Question: This is the sample code for web services which am trying to implement . I have included all the required jar files to it and try to run the project it is giving me some error
and my code look like this
'''
private static final String URL =
"http://www.w3schools.com/webservices/tempconvert.asmx";
private static final String SOAP_ACTION = "http://tempuri.org/CelsiusToFahrenheit";
private static final String NAMESPACE = "http://tempuri.org/";
private static final String METHOD_NAME = "CelsiusToFarenheit";
/** Called when the activity is first created. */
@Override
public void onCreate(Bundle savedInstanceState) {
super.onCreate(savedInstanceState);
setContentView(R.layout.main);
TextView tv= (TextView)findViewById(R.id.text);
SoapObject request = new SoapObject(NAMESPACE, METHOD_NAME);
request.addProperty("Celsius","32");
SoapSerializationEnvelope envelope =
new SoapSerializationEnvelope(SoapEnvelope.VER11);
envelope.dotNet=true;
envelope.setOutputSoapObject(request);
AndroidHttpTransport androidHttpTransport = new AndroidHttpTransport(URL);
try {
androidHttpTransport.call(SOAP_ACTION, envelope);
SoapPrimitive resultString =(SoapPrimitive) envelope.getResponse();
//tv.setHint("Received :" +resultString.toString());
tv.setText("status" +resultString);
}
catch (Exception e) {
e.printStackTrace();
}
}
}
'''
Help me in this. Thanks in advance
'''
10-28 11:01:13.501: INFO/AndroidRuntime(369): NOTE: attach of thread 'Binder Thread #3' failed
10-28 11:01:14.452: DEBUG/AndroidRuntime(382): >>>>>>>>>>>>>> AndroidRuntime START <<<<<<<<<<<<<<
10-28 11:01:14.452: DEBUG/AndroidRuntime(382): CheckJNI is ON
10-28 11:01:14.992: DEBUG/AndroidRuntime(382): --- registering native functions ---
10-28 11:01:16.571: INFO/ActivityManager(67): Starting activity: Intent { act=android.intent.action.MAIN cat=[android.intent.category.LAUNCHER] flg=0x10000000 cmp=com.option.matrix/.act }
10-28 11:01:17.041: DEBUG/AndroidRuntime(382): Shutting down VM
10-28 11:01:17.080: DEBUG/dalvikvm(382): Debugger has detached; object registry had 1 entries
10-28 11:01:17.111: INFO/ActivityManager(67): Start proc com.option.matrix for activity com.option.matrix/.act: pid=389 uid=10035 gids={3003, 1015}
10-28 11:01:17.152: INFO/AndroidRuntime(382): NOTE: attach of thread 'Binder Thread #3' failed
10-28 11:01:18.322: WARN/Resources(389): Converting to string: TypedValue{t=0x12/d=0x0 a=2 r=0x7f050000}
10-28 11:01:20.121: INFO/ActivityManager(67): Displayed activity com.option.matrix/.act: 3093 ms (total 3093 ms)
10-28 11:01:25.261: DEBUG/dalvikvm(188): GC_EXPLICIT freed 168 objects / 11800 bytes in 95ms
10-28 11:01:30.311: DEBUG/dalvikvm(127): GC_EXPLICIT freed 760 objects / 44080 bytes in 139ms
10-28 11:01:35.270: DEBUG/dalvikvm(266): GC_EXPLICIT freed 46 objects / 2192 bytes in 96ms
10-28 11:01:41.564: DEBUG/SntpClient(67): request time failed: java.net.SocketException: Address family not supported by protocol
10-28 11:01:55.622: DEBUG/AndroidRuntime(397): >>>>>>>>>>>>>> AndroidRuntime START <<<<<<<<<<<<<<
10-28 11:01:55.622: DEBUG/AndroidRuntime(397): CheckJNI is ON
10-28 11:01:56.090: DEBUG/AndroidRuntime(397): --- registering native functions ---
10-28 11:01:57.630: DEBUG/dalvikvm(188): GC_EXPLICIT freed 111 objects / 6024 bytes in 116ms
10-28 11:01:57.760: DEBUG/PackageParser(67): Scanning package: /data/app/vmdl12881.tmp
10-28 11:01:57.792: INFO/PackageParser(67): com.option.matrix: compat added android.permission.WRITE_EXTERNAL_STORAGE android.permission.READ_PHONE_STATE
10-28 11:01:58.090: INFO/PackageManager(67): Removing non-system package:com.option.matrix
10-28 11:01:58.090: INFO/ActivityManager(67): Force stopping package com.option.matrix uid=10035
10-28 11:01:58.151: INFO/Process(67): Sending signal. PID: 389 SIG: 9
10-28 11:01:58.202: INFO/WindowManager(67): WIN DEATH: Window{43fe7498 com.option.matrix/com.option.matrix.act paused=false}
10-28 11:01:58.250: INFO/UsageStats(67): Unexpected resume of com.android.launcher while already resumed in com.option.matrix
10-28 11:01:58.500: WARN/InputManagerService(67): Got RemoteException sending setActive(false) notification to pid 389 uid 10035
10-28 11:01:59.031: DEBUG/PackageManager(67): Scanning package com.option.matrix
10-28 11:01:59.040: INFO/PackageManager(67): Package com.option.matrix codePath changed from /data/app/com.option.matrix-2.apk to /data/app/com.option.matrix-1.apk; Retaining data and using new
10-28 11:01:59.050: INFO/PackageManager(67): /data/app/com.option.matrix-1.apk changed; unpacking
10-28 11:01:59.072: DEBUG/installd(35): DexInv: --- BEGIN '/data/app/com.option.matrix-1.apk' ---
10-28 11:01:59.532: DEBUG/dalvikvm(404): DexOpt: 'Lorg/xmlpull/v1/XmlPullParser;' has an earlier definition; blocking out
10-28 11:01:59.532: DEBUG/dalvikvm(404): DexOpt: 'Lorg/kxml2/io/KXmlParser;' has an earlier definition; blocking out
10-28 11:01:59.551: DEBUG/dalvikvm(404): DexOpt: 'Lorg/xmlpull/v1/XmlSerializer;' has an earlier definition; blocking out
10-28 11:01:59.551: DEBUG/dalvikvm(404): DexOpt: 'Lorg/kxml2/io/KXmlSerializer;' has an earlier definition; blocking out
10-28 11:01:59.561: DEBUG/dalvikvm(404): DexOpt: 'Lorg/kxml2/kdom/Node;' has an earlier definition; blocking out
10-28 11:01:59.571: DEBUG/dalvikvm(404): DexOpt: 'Lorg/kxml2/kdom/Document;' has an earlier definition; blocking out
10-28 11:01:59.571: DEBUG/dalvikvm(404): DexOpt: 'Lorg/kxml2/kdom/Element;' has an earlier definition; blocking out
10-28 11:01:59.590: DEBUG/dalvikvm(404): DexOpt: 'Lorg/xmlpull/v1/XmlPullParserException;' has an earlier definition; blocking out
10-28 11:01:59.590: DEBUG/dalvikvm(404): DexOpt: 'Lorg/xmlpull/v1/XmlPullParserFactory;' has an earlier definition; blocking out
10-28 11:01:59.811: INFO/dalvikvm(404): DexOpt: not resolving ambiguous class 'Lorg/xmlpull/v1/XmlPullParser;'
10-28 11:01:59.811: INFO/dalvikvm(404): DexOpt: not resolving ambiguous class 'Lorg/xmlpull/v1/XmlPullParser;'
10-28 11:01:59.831: INFO/dalvikvm(404): DexOpt: not resolving ambiguous class 'Lorg/xmlpull/v1/XmlPullParser;'
10-28 11:01:59.841: INFO/dalvikvm(404): DexOpt: not resolving ambiguous class 'Lorg/xmlpull/v1/XmlPullParser;'
10-28 11:01:59.841: INFO/dalvikvm(404): DexOpt: not resolving ambiguous class 'Lorg/xmlpull/v1/XmlPullParser;'
10-28 11:01:59.851: INFO/dalvikvm(404): DexOpt: not resolving ambiguous class 'Lorg/xmlpull/v1/XmlPullParser;'
10-28 11:01:59.870: INFO/dalvikvm(404): DexOpt: not resolving ambiguous class 'Lorg/xmlpull/v1/XmlPullParser;'
10-28 11:01:59.880: INFO/dalvikvm(404): DexOpt: not resolving ambiguous class 'Lorg/xmlpull/v1/XmlPullParser;'
10-28 11:01:59.890: INFO/dalvikvm(404): DexOpt: not resolving ambiguous class 'Lorg/kxml2/io/KXmlSerializer;'
10-28 11:01:59.911: DEBUG/dalvikvm(404): DexOpt: not verifying 'Lorg/xmlpull/v1/XmlPullParser;': multiple definitions
10-28 11:01:59.911: DEBUG/dalvikvm(404): DexOpt: not verifying 'Lorg/kxml2/io/KXmlParser;': multiple definitions
10-28 11:01:59.911: DEBUG/dalvikvm(404): DexOpt: not verifying 'Lorg/xmlpull/v1/XmlSerializer;': multiple definitions
10-28 11:01:59.921: DEBUG/dalvikvm(404): DexOpt: not verifying 'Lorg/kxml2/io/KXmlSerializer;': multiple definitions
10-28 11:01:59.931: DEBUG/dalvikvm(404): DexOpt: not verifying 'Lorg/kxml2/kdom/Node;': multiple definitions
10-28 11:01:59.931: DEBUG/dalvikvm(404): DexOpt: not verifying 'Lorg/kxml2/kdom/Document;': multiple definitions
10-28 11:01:59.931: DEBUG/dalvikvm(404): DexOpt: not verifying 'Lorg/kxml2/kdom/Element;': multiple definitions
10-28 11:01:59.960: INFO/dalvikvm(404): DexOpt: not resolving ambiguous class 'Lorg/xmlpull/v1/XmlPullParserException;'
10-28 11:01:59.991: DEBUG/dalvikvm(404): DexOpt: not verifying 'Lorg/xmlpull/v1/XmlPullParserException;': multiple definitions
10-28 11:01:59.991: DEBUG/dalvikvm(404): DexOpt: not verifying 'Lorg/xmlpull/v1/XmlPullParserFactory;': multiple definitions
10-28 11:02:00.050: DEBUG/dalvikvm(404): DexOpt: load 141ms, verify 432ms, opt 20ms
10-28 11:02:00.111: DEBUG/installd(35): DexInv: --- END '/data/app/com.option.matrix-1.apk' (success) ---
10-28 11:02:00.121: WARN/PackageManager(67): Code path for pkg : com.option.matrix changing from /data/app/com.option.matrix-2.apk to /data/app/com.option.matrix-1.apk
10-28 11:02:00.121: WARN/PackageManager(67): Resource path for pkg : com.option.matrix changing from /data/app/com.option.matrix-2.apk to /data/app/com.option.matrix-1.apk
10-28 11:02:00.121: DEBUG/PackageManager(67): Activities: com.option.matrix.act
10-28 11:02:00.130: INFO/ActivityManager(67): Force stopping package com.option.matrix uid=10035
10-28 11:02:00.391: INFO/installd(35): move /data/dalvik-cache/data@app@com.option.matrix-1.apk@classes.dex -> /data/dalvik-cache/data@app@com.option.matrix-1.apk@classes.dex
10-28 11:02:00.401: DEBUG/PackageManager(67): New package installed in /data/app/com.option.matrix-1.apk
10-28 11:02:00.731: INFO/ActivityManager(67): Force stopping package com.option.matrix uid=10035
10-28 11:02:00.920: DEBUG/dalvikvm(127): GC_EXPLICIT freed 100 objects / 4248 bytes in 172ms
10-28 11:02:01.071: DEBUG/dalvikvm(67): GC_EXPLICIT freed 6919 objects / 454440 bytes in 219ms
10-28 11:02:01.590: WARN/RecognitionManagerService(67): no available voice recognition services found
10-28 11:02:01.801: DEBUG/dalvikvm(164): GC_EXPLICIT freed 2027 objects / 103008 bytes in 620ms
10-28 11:02:02.031: DEBUG/dalvikvm(67): GC_EXPLICIT freed 3663 objects / 204224 bytes in 175ms
10-28 11:02:02.090: INFO/installd(35): unlink /data/dalvik-cache/data@app@com.option.matrix-2.apk@classes.dex
10-28 11:02:02.121: DEBUG/AndroidRuntime(397): Shutting down VM
10-28 11:02:02.151: DEBUG/dalvikvm(397): Debugger has detached; object registry had 1 entries
10-28 11:02:02.192: INFO/AndroidRuntime(397): NOTE: attach of thread 'Binder Thread #3' failed
10-28 11:02:03.151: DEBUG/AndroidRuntime(410): >>>>>>>>>>>>>> AndroidRuntime START <<<<<<<<<<<<<<
10-28 11:02:03.151: DEBUG/AndroidRuntime(410): CheckJNI is ON
10-28 11:02:03.673: DEBUG/AndroidRuntime(410): --- registering native functions ---
10-28 11:02:05.451: INFO/ActivityManager(67): Starting activity: Intent { act=android.intent.action.MAIN cat=[android.intent.category.LAUNCHER] flg=0x10000000 cmp=com.option.matrix/.act }
10-28 11:02:05.642: DEBUG/AndroidRuntime(410): Shutting down VM
10-28 11:02:05.710: DEBUG/dalvikvm(410): Debugger has detached; object registry had 1 entries
10-28 11:02:05.751: INFO/ActivityManager(67): Start proc com.option.matrix for activity com.option.matrix/.act: pid=417 uid=10035 gids={3003, 1015}
10-28 11:02:05.822: INFO/AndroidRuntime(410): NOTE: attach of thread 'Binder Thread #3' failed
10-28 11:02:06.551: DEBUG/dalvikvm(33): GC_EXPLICIT freed 279 objects / 10576 bytes in 500ms
10-28 11:02:06.801: DEBUG/dalvikvm(33): GC_EXPLICIT freed 47 objects / 2040 bytes in 209ms
10-28 11:02:07.291: DEBUG/dalvikvm(33): GC_EXPLICIT freed 2 objects / 64 bytes in 441ms
10-28 11:02:07.611: WARN/Resources(417): Converting to string: TypedValue{t=0x12/d=0x0 a=2 r=0x7f050000}
10-28 11:02:09.400: INFO/ActivityManager(67): Displayed activity com.option.matrix/.act: 3773 ms (total 3773 ms)
10-28 11:06:41.571: DEBUG/SntpClient(67): request time failed: java.net.SocketException: Address family not supported by protocol
10-28 11:11:41.580: DEBUG/SntpClient(67): request time failed: java.net.SocketException: Address family not supported by protocol
10-28 11:16:41.583: DEBUG/SntpClient(67): request time failed: java.net.SocketException: Address family not supported by protocol
10-28 11:18:40.710: DEBUG/AndroidRuntime(425): >>>>>>>>>>>>>> AndroidRuntime START <<<<<<<<<<<<<<
10-28 11:18:40.756: DEBUG/AndroidRuntime(425): CheckJNI is ON
10-28 11:18:44.668: DEBUG/AndroidRuntime(425): --- registering native functions ---
10-28 11:18:51.360: DEBUG/dalvikvm(188): GC_EXPLICIT freed 240 objects / 15472 bytes in 3581ms
10-28 11:18:51.531: DEBUG/PackageParser(67): Scanning package: /data/app/vmdl12882.tmp
10-28 11:18:51.580: INFO/PackageParser(67): com.option.matrix: compat added android.permission.WRITE_EXTERNAL_STORAGE android.permission.READ_PHONE_STATE
10-28 11:18:51.911: INFO/PackageManager(67): Removing non-system package:com.option.matrix
10-28 11:18:51.911: INFO/ActivityManager(67): Force stopping package com.option.matrix uid=10035
10-28 11:18:52.031: INFO/Process(67): Sending signal. PID: 417 SIG: 9
10-28 11:18:52.102: INFO/UsageStats(67): Unexpected resume of com.android.launcher while already resumed in com.option.matrix
10-28 11:18:52.121: INFO/WindowManager(67): WIN DEATH: Window{43ff8aa8 com.option.matrix/com.option.matrix.act paused=false}
10-28 11:18:52.587: WARN/InputManagerService(67): Got RemoteException sending setActive(false) notification to pid 417 uid 10035
10-28 11:18:53.532: DEBUG/PackageManager(67): Scanning package com.option.matrix
10-28 11:18:53.541: INFO/PackageManager(67): Package com.option.matrix codePath changed from /data/app/com.option.matrix-1.apk to /data/app/com.option.matrix-2.apk; Retaining data and using new
10-28 11:18:53.561: INFO/PackageManager(67): /data/app/com.option.matrix-2.apk changed; unpacking
10-28 11:18:53.591: DEBUG/installd(35): DexInv: --- BEGIN '/data/app/com.option.matrix-2.apk' ---
10-28 11:18:54.120: DEBUG/dalvikvm(432): DexOpt: 'Lorg/xmlpull/v1/XmlPullParser;' has an earlier definition; blocking out
10-28 11:18:54.120: DEBUG/dalvikvm(432): DexOpt: 'Lorg/kxml2/io/KXmlParser;' has an earlier definition; blocking out
10-28 11:18:54.142: DEBUG/dalvikvm(432): DexOpt: 'Lorg/xmlpull/v1/XmlSerializer;' has an earlier definition; blocking out
10-28 11:18:54.142: DEBUG/dalvikvm(432): DexOpt: 'Lorg/kxml2/io/KXmlSerializer;' has an earlier definition; blocking out
10-28 11:18:54.151: DEBUG/dalvikvm(432): DexOpt: 'Lorg/kxml2/kdom/Node;' has an earlier definition; blocking out
10-28 11:18:54.161: DEBUG/dalvikvm(432): DexOpt: 'Lorg/kxml2/kdom/Document;' has an earlier definition; blocking out
10-28 11:18:54.171: DEBUG/dalvikvm(432): DexOpt: 'Lorg/kxml2/kdom/Element;' has an earlier definition; blocking out
10-28 11:18:54.191: DEBUG/dalvikvm(432): DexOpt: 'Lorg/xmlpull/v1/XmlPullParserException;' has an earlier definition; blocking out
10-28 11:18:54.191: DEBUG/dalvikvm(432): DexOpt: 'Lorg/xmlpull/v1/XmlPullParserFactory;' has an earlier definition; blocking out
10-28 11:18:54.450: INFO/dalvikvm(432): DexOpt: not resolving ambiguous class 'Lorg/xmlpull/v1/XmlPullParser;'
10-28 11:18:54.467: INFO/dalvikvm(432): DexOpt: not resolving ambiguous class 'Lorg/xmlpull/v1/XmlPullParser;'
10-28 11:18:54.480: INFO/dalvikvm(432): DexOpt: not resolving ambiguous class 'Lorg/xmlpull/v1/XmlPullParser;'
10-28 11:18:54.480: INFO/dalvikvm(432): DexOpt: not resolving ambiguous class 'Lorg/xmlpull/v1/XmlPullParser;'
10-28 11:18:54.490: INFO/dalvikvm(432): DexOpt: not resolving ambiguous class 'Lorg/xmlpull/v1/XmlPullParser;'
10-28 11:18:54.500: INFO/dalvikvm(432): DexOpt: not resolving ambiguous class 'Lorg/xmlpull/v1/XmlPullParser;'
10-28 11:18:54.521: INFO/dalvikvm(432): DexOpt: not resolving ambiguous class 'Lorg/xmlpull/v1/XmlPullParser;'
10-28 11:18:54.542: INFO/dalvikvm(432): DexOpt: not resolving ambiguous class 'Lorg/xmlpull/v1/XmlPullParser;'
10-28 11:18:54.550: INFO/dalvikvm(432): DexOpt: not resolving ambiguous class 'Lorg/kxml2/io/KXmlSerializer;'
10-28 11:18:54.571: DEBUG/dalvikvm(432): DexOpt: not verifying 'Lorg/xmlpull/v1/XmlPullParser;': multiple definitions
10-28 11:18:54.571: DEBUG/dalvikvm(432): DexOpt: not verifying 'Lorg/kxml2/io/KXmlParser;': multiple definitions
10-28 11:18:54.582: DEBUG/dalvikvm(432): DexOpt: not verifying 'Lorg/xmlpull/v1/XmlSerializer;': multiple definitions
10-28 11:18:54.591: DEBUG/dalvikvm(432): DexOpt: not verifying 'Lorg/kxml2/io/KXmlSerializer;': multiple definitions
10-28 11:18:54.591: DEBUG/dalvikvm(432): DexOpt: not verifying 'Lorg/kxml2/kdom/Node;': multiple definitions
10-28 11:18:54.601: DEBUG/dalvikvm(432): DexOpt: not verifying 'Lorg/kxml2/kdom/Document;': multiple definitions
10-28 11:18:54.620: DEBUG/dalvikvm(432): DexOpt: not verifying 'Lorg/kxml2/kdom/Element;': multiple definitions
10-28 11:18:54.630: INFO/dalvikvm(432): DexOpt: not resolving ambiguous class 'Lorg/xmlpull/v1/XmlPullParserException;'
10-28 11:18:54.691: DEBUG/dalvikvm(432): DexOpt: not verifying 'Lorg/xmlpull/v1/XmlPullParserException;': multiple definitions
10-28 11:18:54.691: DEBUG/dalvikvm(432): DexOpt: not verifying 'Lorg/xmlpull/v1/XmlPullParserFactory;': multiple definitions
10-28 11:18:54.721: DEBUG/dalvikvm(432): DexOpt: load 176ms, verify 495ms, opt 13ms
10-28 11:18:54.762: DEBUG/installd(35): DexInv: --- END '/data/app/com.option.matrix-2.apk' (success) ---
10-28 11:18:54.772: WARN/PackageManager(67): Code path for pkg : com.option.matrix changing from /data/app/com.option.matrix-1.apk to /data/app/com.option.matrix-2.apk
10-28 11:18:54.772: WARN/PackageManager(67): Resource path for pkg : com.option.matrix changing from /data/app/com.option.matrix-1.apk to /data/app/com.option.matrix-2.apk
10-28 11:18:54.791: INFO/ActivityManager(67): Force stopping package com.option.matrix uid=10035
10-28 11:18:54.811: DEBUG/PackageManager(67): Activities: com.option.matrix.act
10-28 11:18:55.210: DEBUG/dalvikvm(67): GC_FOR_MALLOC freed 9816 objects / 509592 bytes in 196ms
10-28 11:18:55.430: INFO/installd(35): move /data/dalvik-cache/data@app@com.option.matrix-2.apk@classes.dex -> /data/dalvik-cache/data@app@com.option.matrix-2.apk@classes.dex
10-28 11:18:55.441: DEBUG/PackageManager(67): New package installed in /data/app/com.option.matrix-2.apk
10-28 11:18:55.860: INFO/ActivityManager(67): Force stopping package com.option.matrix uid=10035
10-28 11:18:56.697: DEBUG/dalvikvm(127): GC_EXPLICIT freed 838 objects / 47472 bytes in 808ms
10-28 11:18:57.691: WARN/RecognitionManagerService(67): no available voice recognition services found
10-28 11:18:58.181: DEBUG/dalvikvm(164): GC_EXPLICIT freed 2023 objects / 102904 bytes in 958ms
10-28 11:18:58.401: DEBUG/dalvikvm(67): GC_EXPLICIT freed 5146 objects / 330264 bytes in 179ms
10-28 11:18:58.542: INFO/installd(35): unlink /data/dalvik-cache/data@app@com.option.matrix-1.apk@classes.dex
10-28 11:18:58.580: DEBUG/AndroidRuntime(425): Shutting down VM
10-28 11:18:58.601: DEBUG/dalvikvm(425): Debugger has detached; object registry had 1 entries
10-28 11:18:58.663: INFO/AndroidRuntime(425): NOTE: attach of thread 'Binder Thread #3' failed
10-28 11:18:59.682: DEBUG/AndroidRuntime(438): >>>>>>>>>>>>>> AndroidRuntime START <<<<<<<<<<<<<<
10-28 11:18:59.682: DEBUG/AndroidRuntime(438): CheckJNI is ON
10-28 11:19:00.302: DEBUG/AndroidRuntime(438): --- registering native functions ---
10-28 11:19:02.140: INFO/ActivityManager(67): Starting activity: Intent { act=android.intent.action.MAIN cat=[android.intent.category.LAUNCHER] flg=0x10000000 cmp=com.option.matrix/.act }
10-28 11:19:02.342: DEBUG/AndroidRuntime(438): Shutting down VM
10-28 11:19:02.430: DEBUG/dalvikvm(438): Debugger has detached; object registry had 1 entries
10-28 11:19:02.481: INFO/AndroidRuntime(438): NOTE: attach of thread 'Binder Thread #3' failed
10-28 11:19:02.836: WARN/ActivityManager(67): Activity pause timeout for HistoryRecord{43fdcb68 com.android.launcher/com.android.launcher2.Launcher}
10-28 11:19:02.901: INFO/ActivityManager(67): Start proc com.option.matrix for activity com.option.matrix/.act: pid=445 uid=10035 gids={3003, 1015}
10-28 11:19:04.341: WARN/Resources(445): Converting to string: TypedValue{t=0x12/d=0x0 a=2 r=0x7f050000}
10-28 11:19:06.131: INFO/ActivityManager(67): Displayed activity com.option.matrix/.act: 3296 ms (total 3296 ms)
10-28 11:19:11.280: DEBUG/dalvikvm(188): GC_EXPLICIT freed 234 objects / 15520 bytes in 95ms
10-28 11:19:16.300: DEBUG/dalvikvm(127): GC_EXPLICIT freed 797 objects / 45736 bytes in 126ms
10-28 11:19:22.000: DEBUG/dalvikvm(266): GC_EXPLICIT freed 88 objects / 4216 bytes in 779ms
'''
Thanks for the response and this is my total logcat starting from the code executes
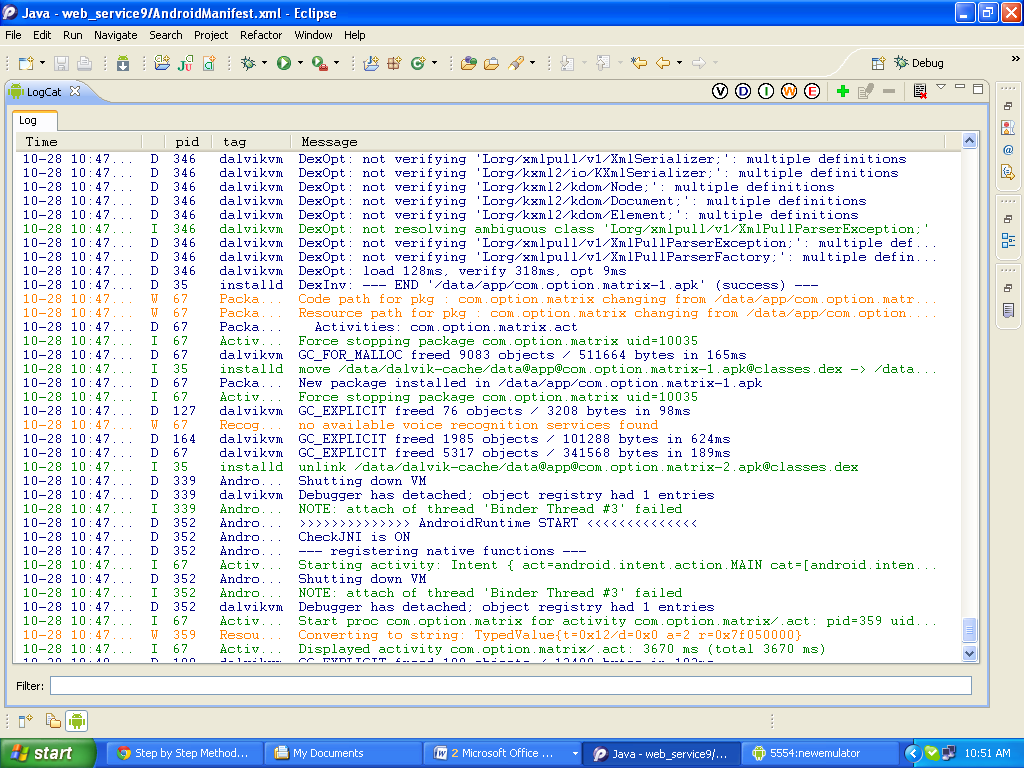
Answer: Try adding this to your AndroidManifest.xml as well :
'''
<uses-permission android:name="android.permission.ACCESS_NETWORK_STATE" />
'''
Seeing your logcat you need to catch this exception as well :
'''
catch(SocketException ex)
{
Log.e("Error : " , "Error on soapPrimitiveData() " + ex.getMessage());
ex.printStackTrace();
}
'''
Also I have faced similar such problems before, I would suggest <URL>.
It is a simple code to access web service from localhost..should work for your case too...just you need to change the URL